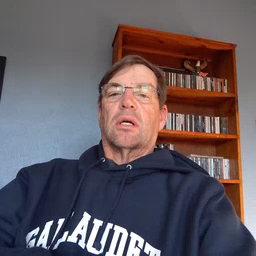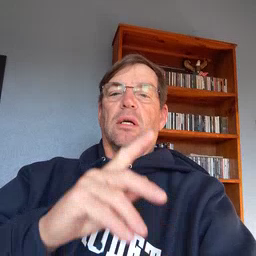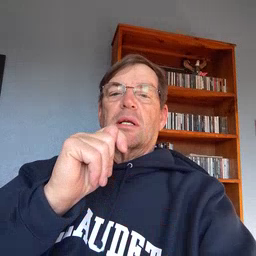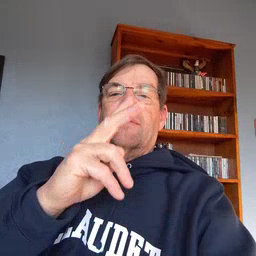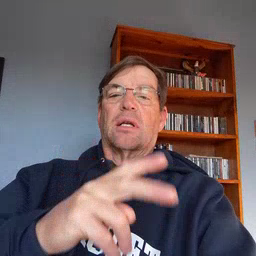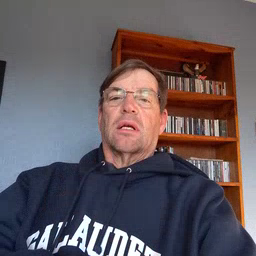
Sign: TV